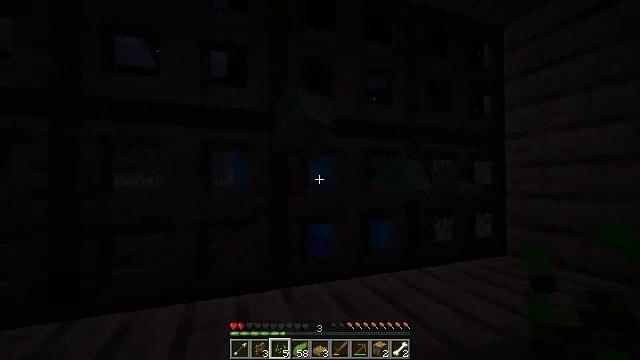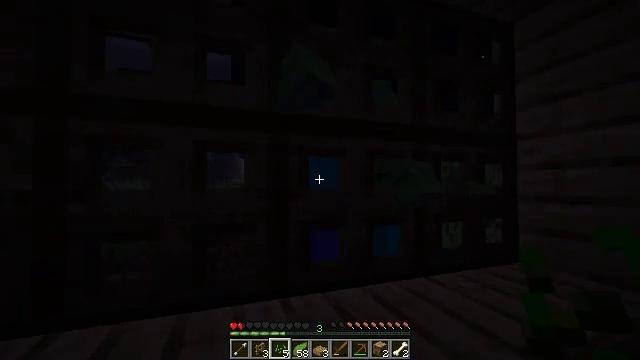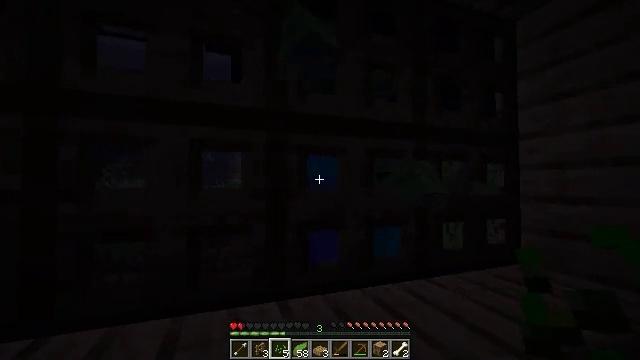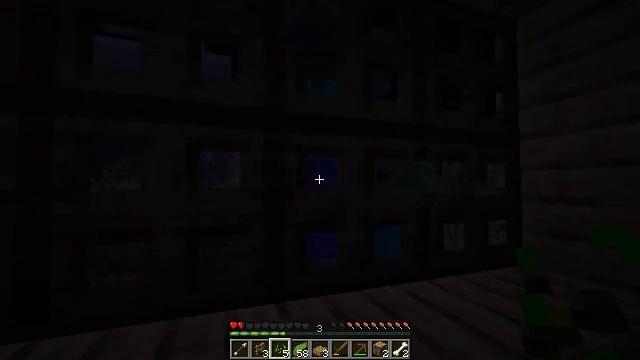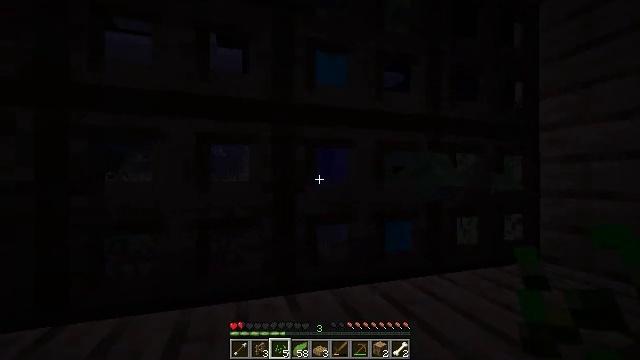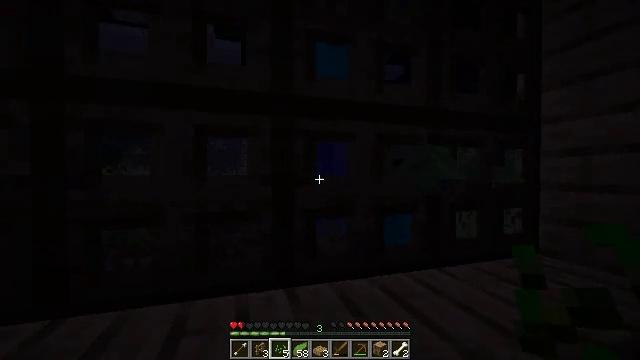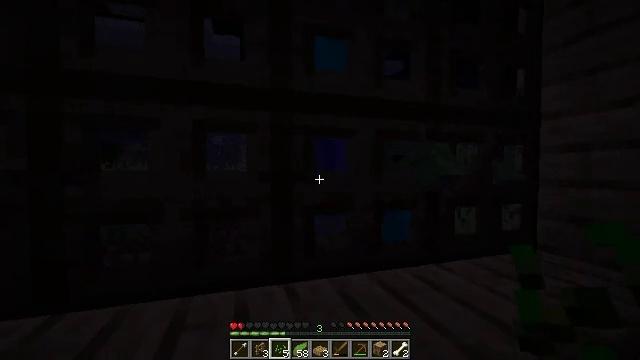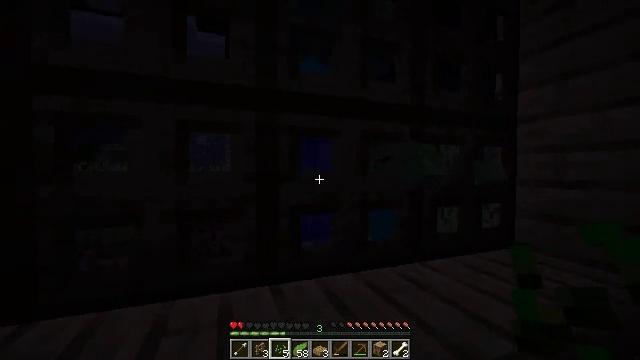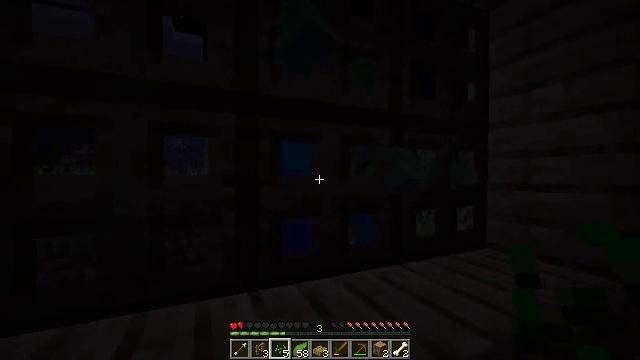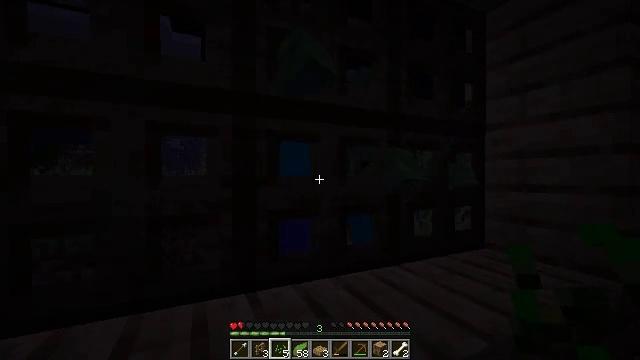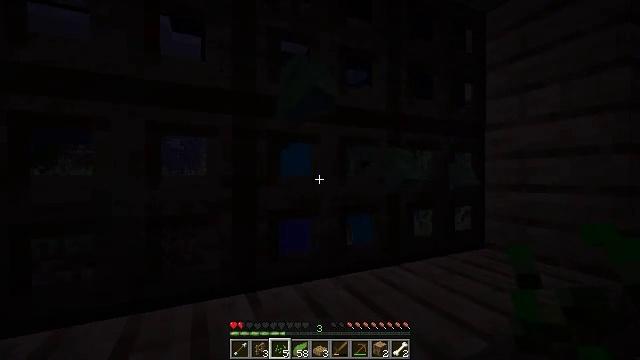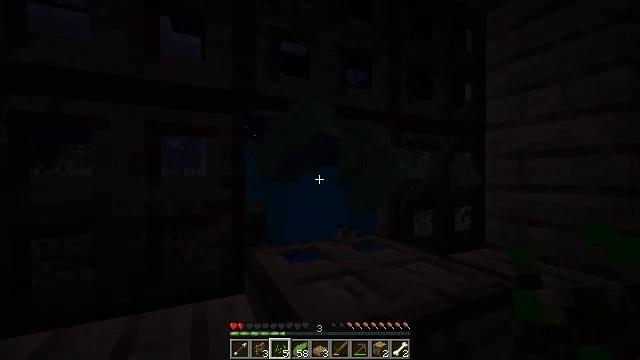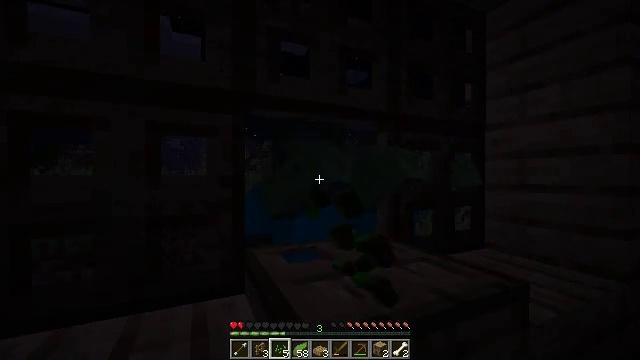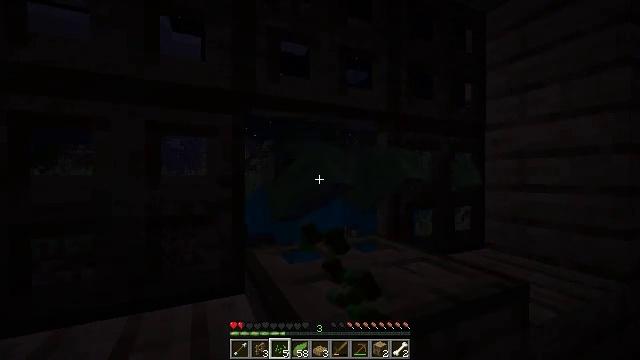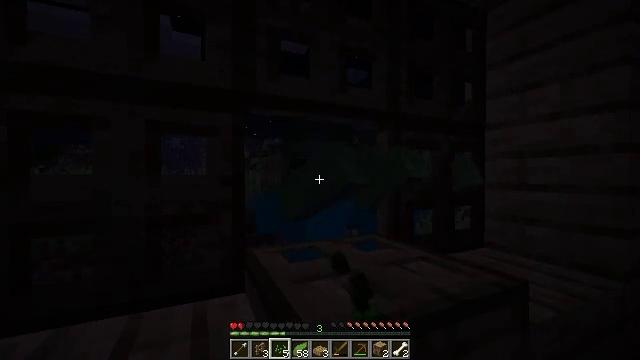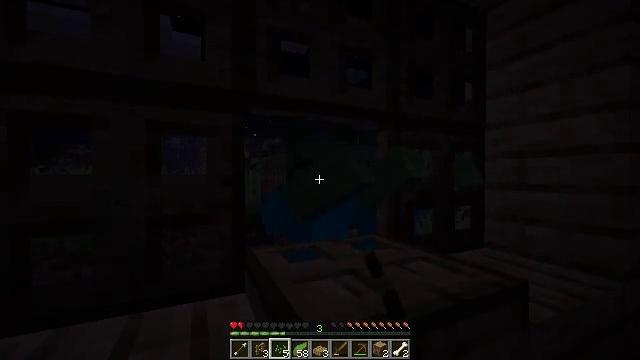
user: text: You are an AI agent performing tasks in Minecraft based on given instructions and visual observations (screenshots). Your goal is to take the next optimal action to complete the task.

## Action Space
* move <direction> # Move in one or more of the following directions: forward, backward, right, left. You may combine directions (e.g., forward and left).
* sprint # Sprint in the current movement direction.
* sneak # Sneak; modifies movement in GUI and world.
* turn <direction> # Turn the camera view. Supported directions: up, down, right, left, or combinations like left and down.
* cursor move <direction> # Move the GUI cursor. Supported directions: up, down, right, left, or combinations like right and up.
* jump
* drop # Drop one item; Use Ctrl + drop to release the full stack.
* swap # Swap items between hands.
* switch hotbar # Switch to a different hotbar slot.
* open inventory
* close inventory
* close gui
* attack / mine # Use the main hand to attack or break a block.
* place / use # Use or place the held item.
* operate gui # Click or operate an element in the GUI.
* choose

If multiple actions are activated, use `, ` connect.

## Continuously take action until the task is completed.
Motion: motion action
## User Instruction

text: Hunt the zombie.
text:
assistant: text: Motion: no_op
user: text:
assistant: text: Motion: no_op
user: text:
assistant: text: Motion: no_op
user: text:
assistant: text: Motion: turn left and down
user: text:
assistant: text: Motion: turn down
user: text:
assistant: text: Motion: no_op
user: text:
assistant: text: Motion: turn right
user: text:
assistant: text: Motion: turn right
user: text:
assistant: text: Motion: no_op
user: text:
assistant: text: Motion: no_op
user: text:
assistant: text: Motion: use / place
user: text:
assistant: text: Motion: use / place
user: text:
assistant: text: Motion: use / place
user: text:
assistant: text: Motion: no_op
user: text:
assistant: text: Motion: no_op
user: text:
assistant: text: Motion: no_op
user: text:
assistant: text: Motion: no_op
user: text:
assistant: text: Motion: no_op
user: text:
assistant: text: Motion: no_op
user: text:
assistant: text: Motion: attack / mine
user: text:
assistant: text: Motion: attack / mine
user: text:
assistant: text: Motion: attack / mine
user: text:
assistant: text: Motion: turn up, attack / mine
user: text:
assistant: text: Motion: no_op
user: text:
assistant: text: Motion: attack / mine
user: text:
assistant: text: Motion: attack / mine
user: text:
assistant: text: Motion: turn right, attack / mine
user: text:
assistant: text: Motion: no_op
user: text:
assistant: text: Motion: attack / mine
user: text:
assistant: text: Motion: attack / mine